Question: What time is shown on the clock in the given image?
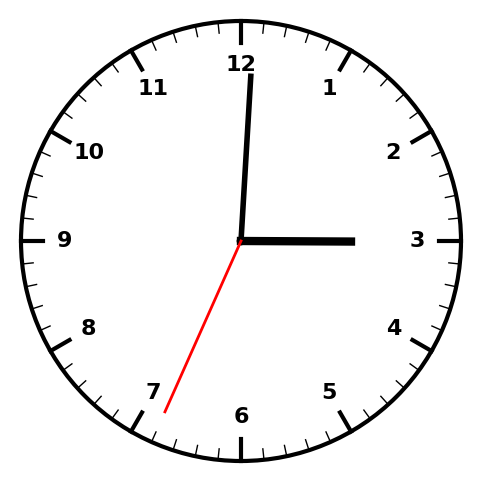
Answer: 03:00:34